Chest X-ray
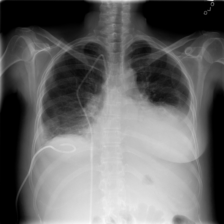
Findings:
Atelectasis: negative
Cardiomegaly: negative
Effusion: negative
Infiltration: positive
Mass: negative
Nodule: negative
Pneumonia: negative
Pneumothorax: negative
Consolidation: negative
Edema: negative
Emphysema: negative
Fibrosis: negative
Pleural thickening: negative
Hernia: negative